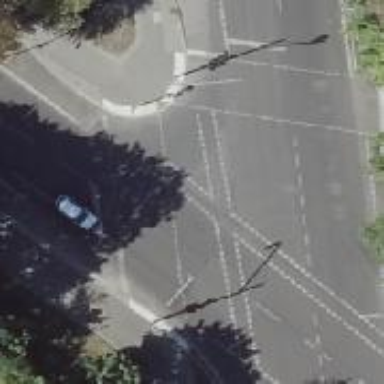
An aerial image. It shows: Road crossing with traffic signals.